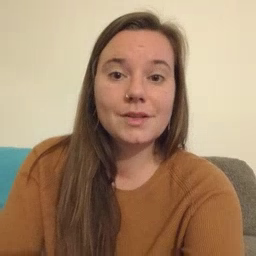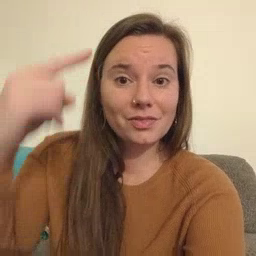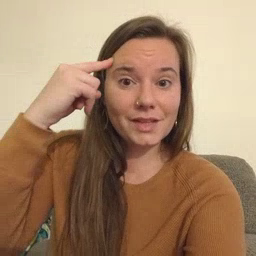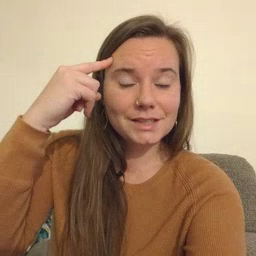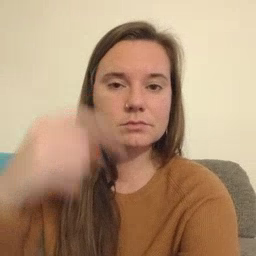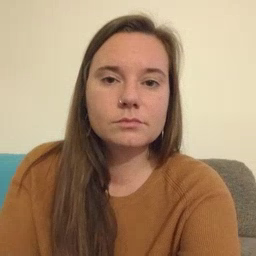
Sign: think